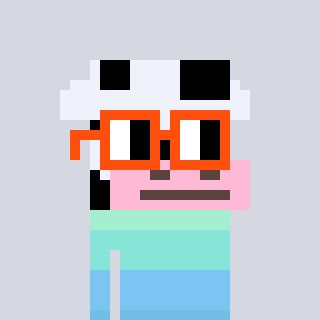
a pixel art character with square orange glasses, a cow-shaped head and a magenta-colored body on a cool background